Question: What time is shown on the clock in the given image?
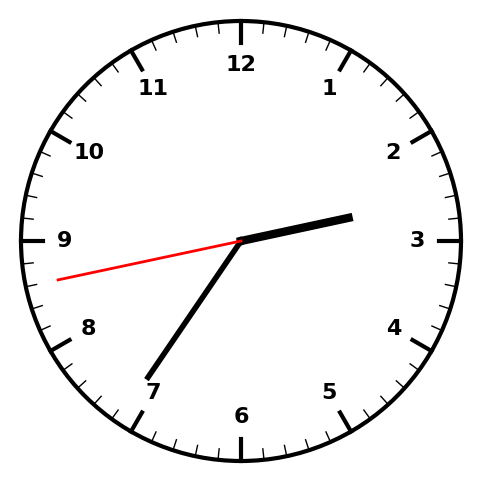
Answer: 02:35:43